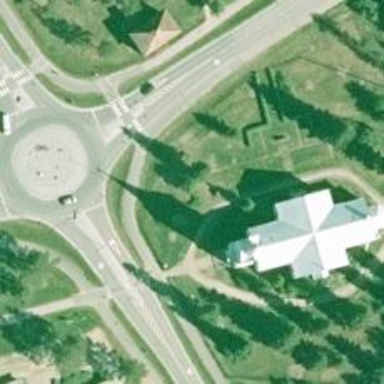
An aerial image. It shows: Historical site featuring war memorial.